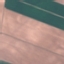
Land use / land cover: AnnualCrop